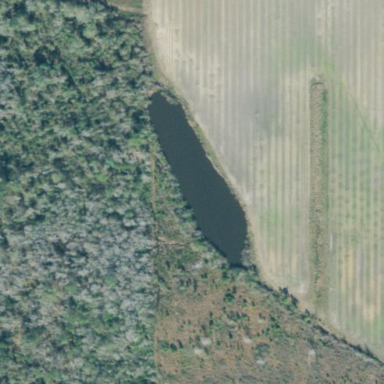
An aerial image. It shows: Pond with natural water.